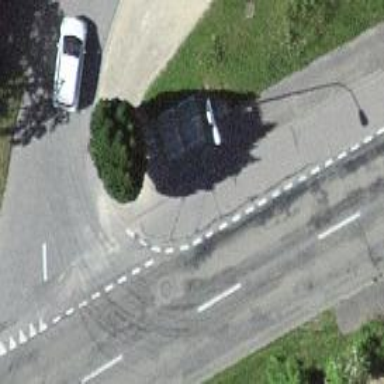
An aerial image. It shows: Bus stop with platform for public transport.